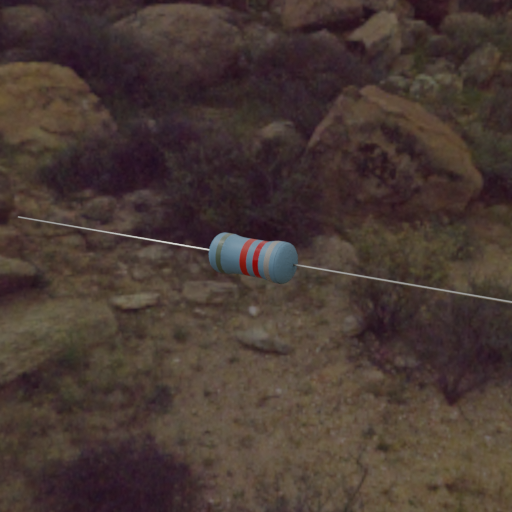
Resistor colour bands (in order): gray, red, red, silver